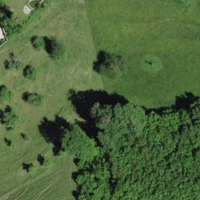
EUNIS habitat code: 25
Species observed at this site:
Allium ursinum